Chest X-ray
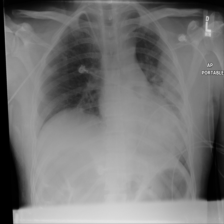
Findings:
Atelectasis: negative
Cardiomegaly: negative
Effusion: negative
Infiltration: negative
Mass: negative
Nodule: positive
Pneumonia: negative
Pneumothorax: negative
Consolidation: positive
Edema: negative
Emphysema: negative
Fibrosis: negative
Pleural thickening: negative
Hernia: negative